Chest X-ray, PA view. Patient: 75 years old, sex M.
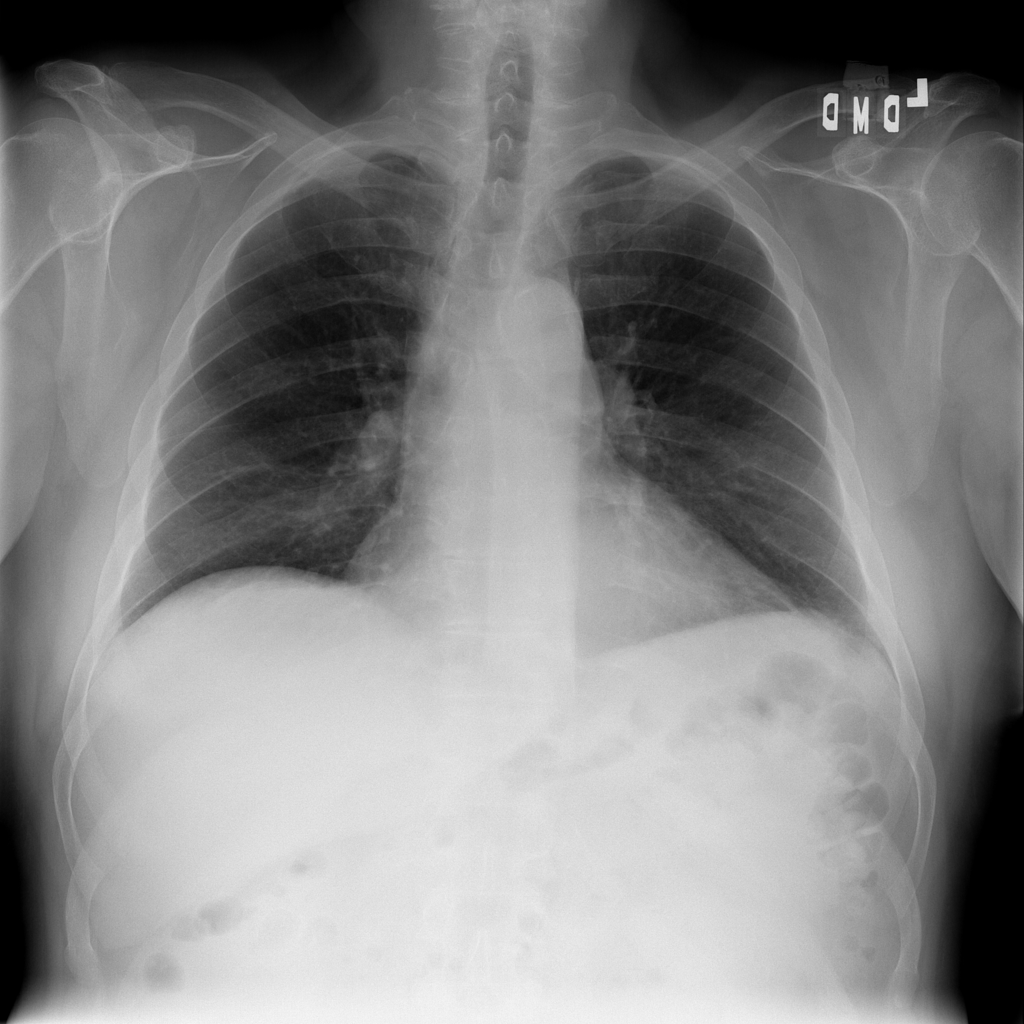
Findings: No Finding